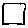
Label: square